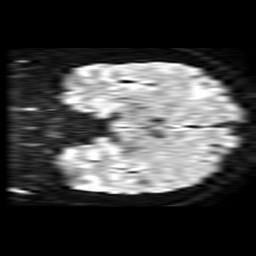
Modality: TRACE
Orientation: coronal
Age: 20
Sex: male
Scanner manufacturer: philips
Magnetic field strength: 1.5 T
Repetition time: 4.33 s
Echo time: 0.1015 s